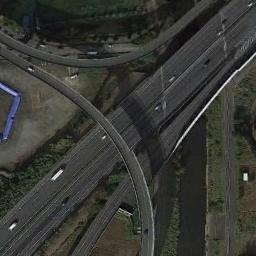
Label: overpass